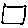
Label: square